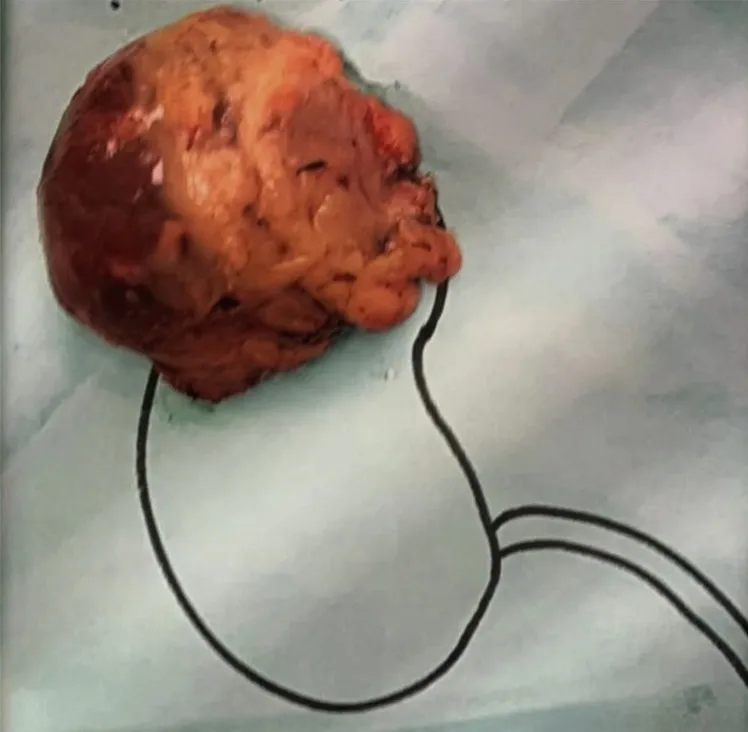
Gross features show a tumour with lobulated surface partially covered by fat tissue measuring 9 cm x 8 cm x 4 cm.
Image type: medical_photograph (other_medical_photograph)